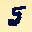
Label: 5